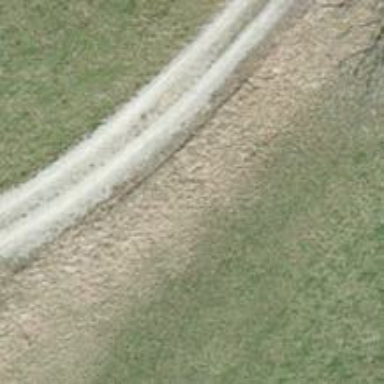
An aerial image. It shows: Gravel track with Grade 3 quality.